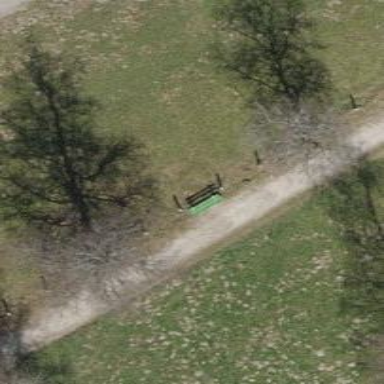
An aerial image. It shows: Bench.